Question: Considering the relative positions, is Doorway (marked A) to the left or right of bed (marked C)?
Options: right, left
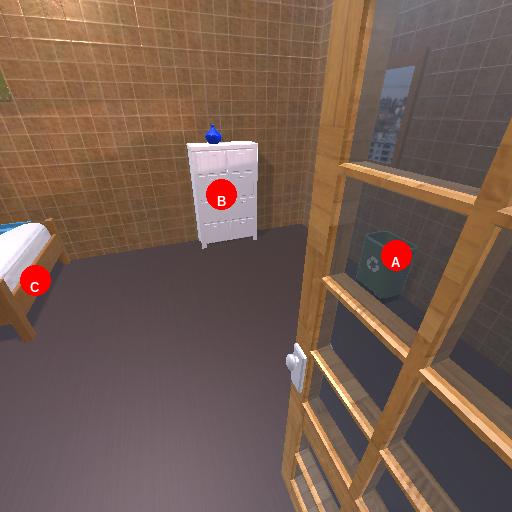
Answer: right